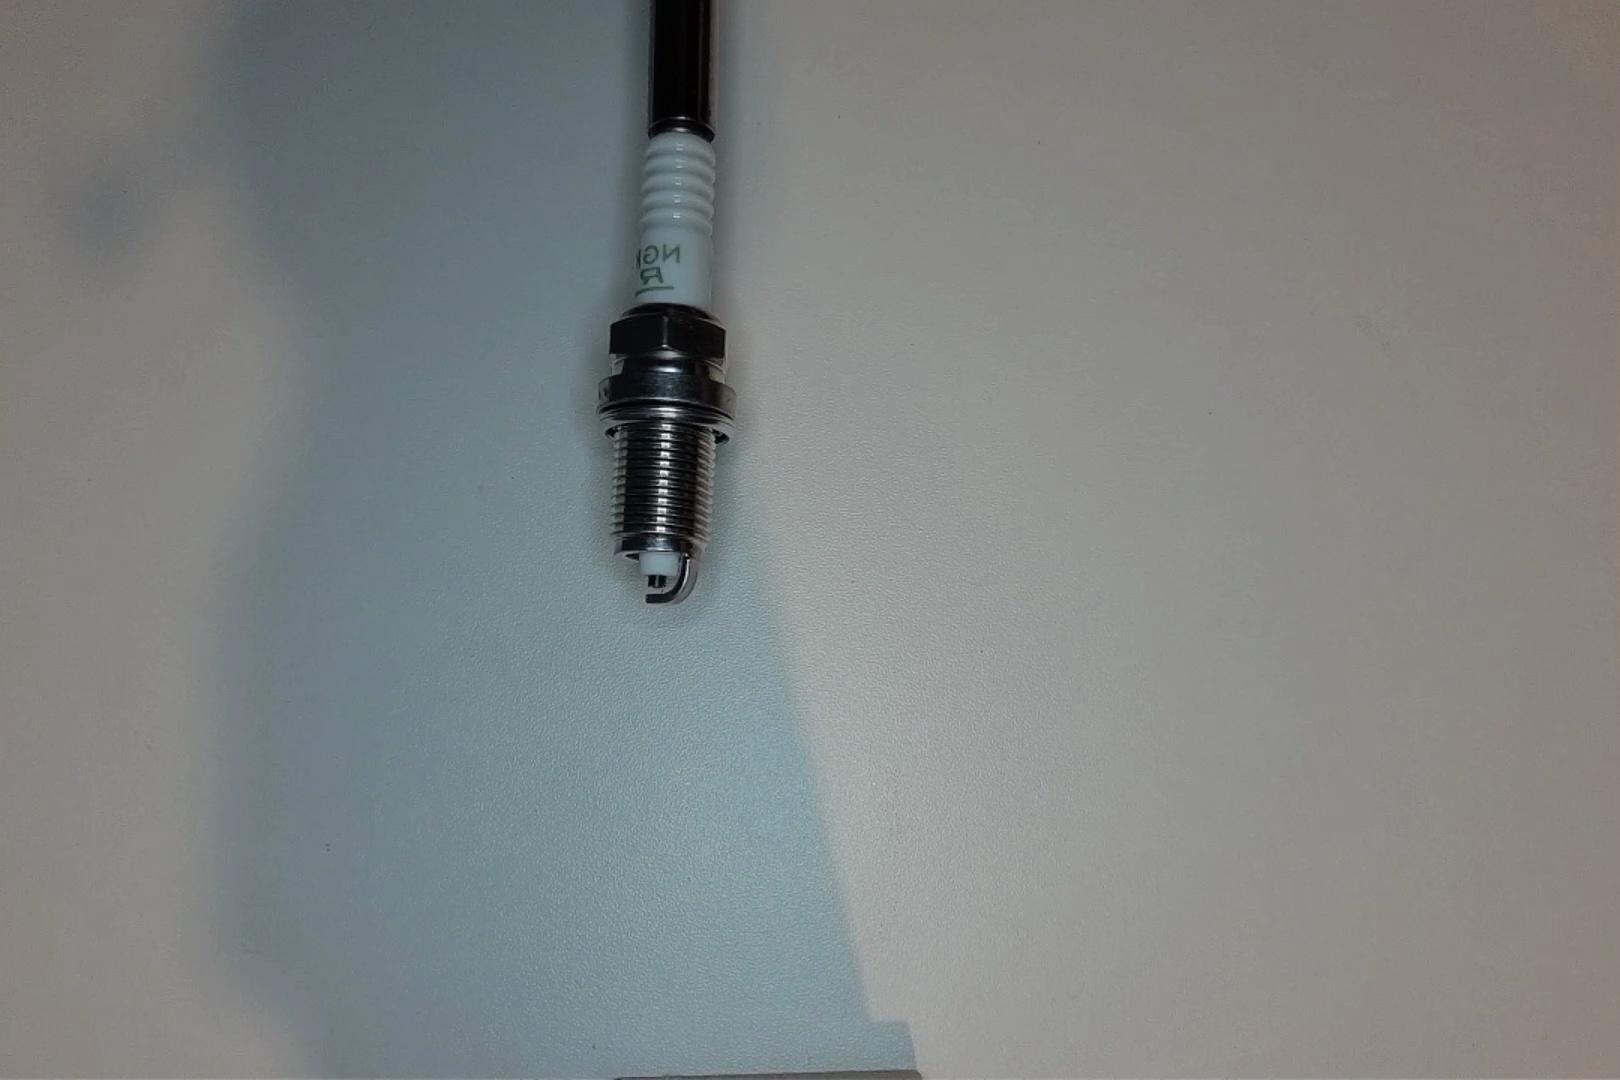
Label: normal